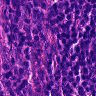
Metastatic tissue present: no